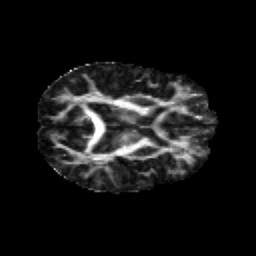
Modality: FA
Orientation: axial
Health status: healthy
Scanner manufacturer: siemens
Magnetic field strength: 3 T
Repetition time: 12 s
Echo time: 0.092 s